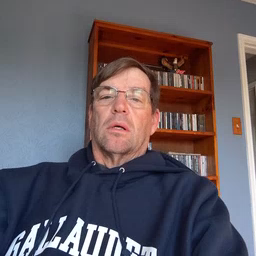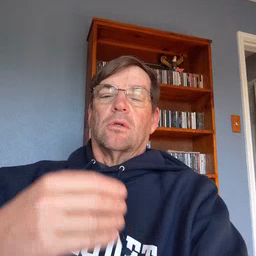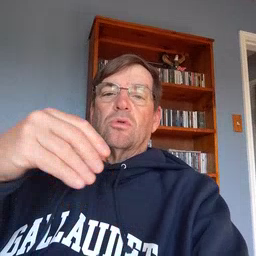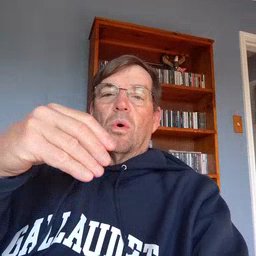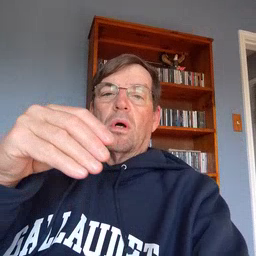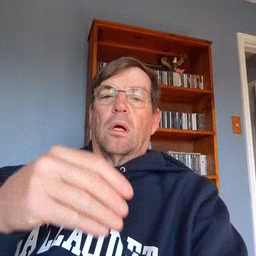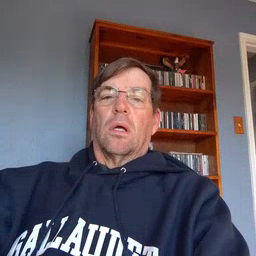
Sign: store